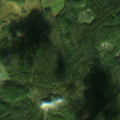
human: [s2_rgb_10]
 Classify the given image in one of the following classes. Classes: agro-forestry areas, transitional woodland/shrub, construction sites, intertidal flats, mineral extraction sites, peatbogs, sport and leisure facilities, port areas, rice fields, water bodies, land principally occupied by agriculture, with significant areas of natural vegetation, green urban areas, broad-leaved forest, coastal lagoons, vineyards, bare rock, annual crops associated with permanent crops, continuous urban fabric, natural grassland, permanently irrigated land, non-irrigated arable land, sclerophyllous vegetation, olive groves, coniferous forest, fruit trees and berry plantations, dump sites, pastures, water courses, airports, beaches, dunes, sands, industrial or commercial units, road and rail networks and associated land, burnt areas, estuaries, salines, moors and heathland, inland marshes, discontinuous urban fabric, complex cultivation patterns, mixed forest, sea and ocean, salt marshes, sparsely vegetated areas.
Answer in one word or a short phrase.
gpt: non-irrigated arable land, coniferous forest, transitional woodland/shrub